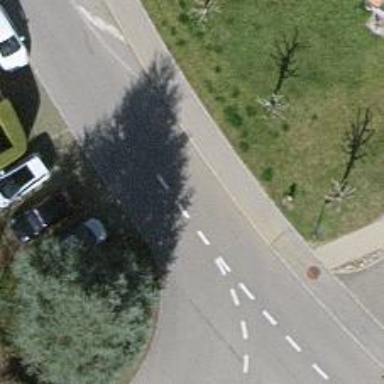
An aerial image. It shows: Chicane for traffic calming.